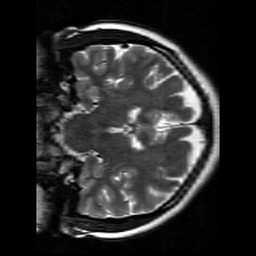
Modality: T2w
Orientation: coronal
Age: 20
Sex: female
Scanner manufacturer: siemens
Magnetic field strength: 3 T
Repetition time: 7 s
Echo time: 0.09 s